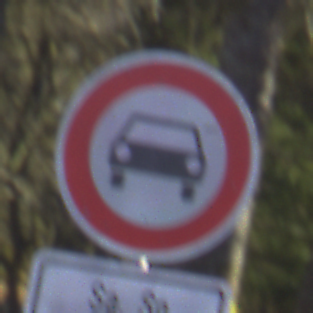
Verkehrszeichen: VerbotKraftwagen
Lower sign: ZeitangabenMitBeschraenkungAufWochentage9
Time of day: MorningAfternoon
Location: Outdoor (Nature)
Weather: Clear
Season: Winter
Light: Natural